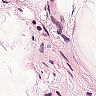
Metastatic tissue present: no